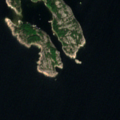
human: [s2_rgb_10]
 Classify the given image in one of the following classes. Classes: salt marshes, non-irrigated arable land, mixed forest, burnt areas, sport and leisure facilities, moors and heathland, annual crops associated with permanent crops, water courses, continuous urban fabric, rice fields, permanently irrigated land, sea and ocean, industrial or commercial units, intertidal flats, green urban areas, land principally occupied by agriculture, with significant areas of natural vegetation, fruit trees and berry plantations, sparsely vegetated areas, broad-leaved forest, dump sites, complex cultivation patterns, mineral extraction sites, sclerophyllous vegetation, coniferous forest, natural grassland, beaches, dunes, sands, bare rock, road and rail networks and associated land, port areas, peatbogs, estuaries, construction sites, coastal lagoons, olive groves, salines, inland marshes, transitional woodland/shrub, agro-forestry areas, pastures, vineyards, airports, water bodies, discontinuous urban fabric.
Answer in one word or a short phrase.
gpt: mixed forest, sea and ocean